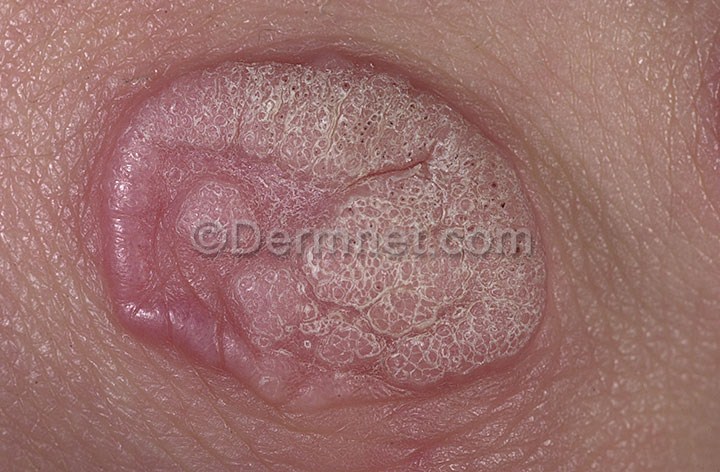
Disease: Warts Molluscum and other Viral Infections